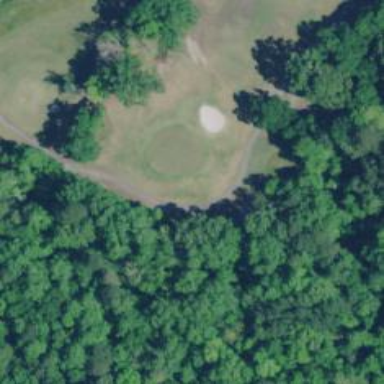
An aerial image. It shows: Golf hole.